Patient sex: F
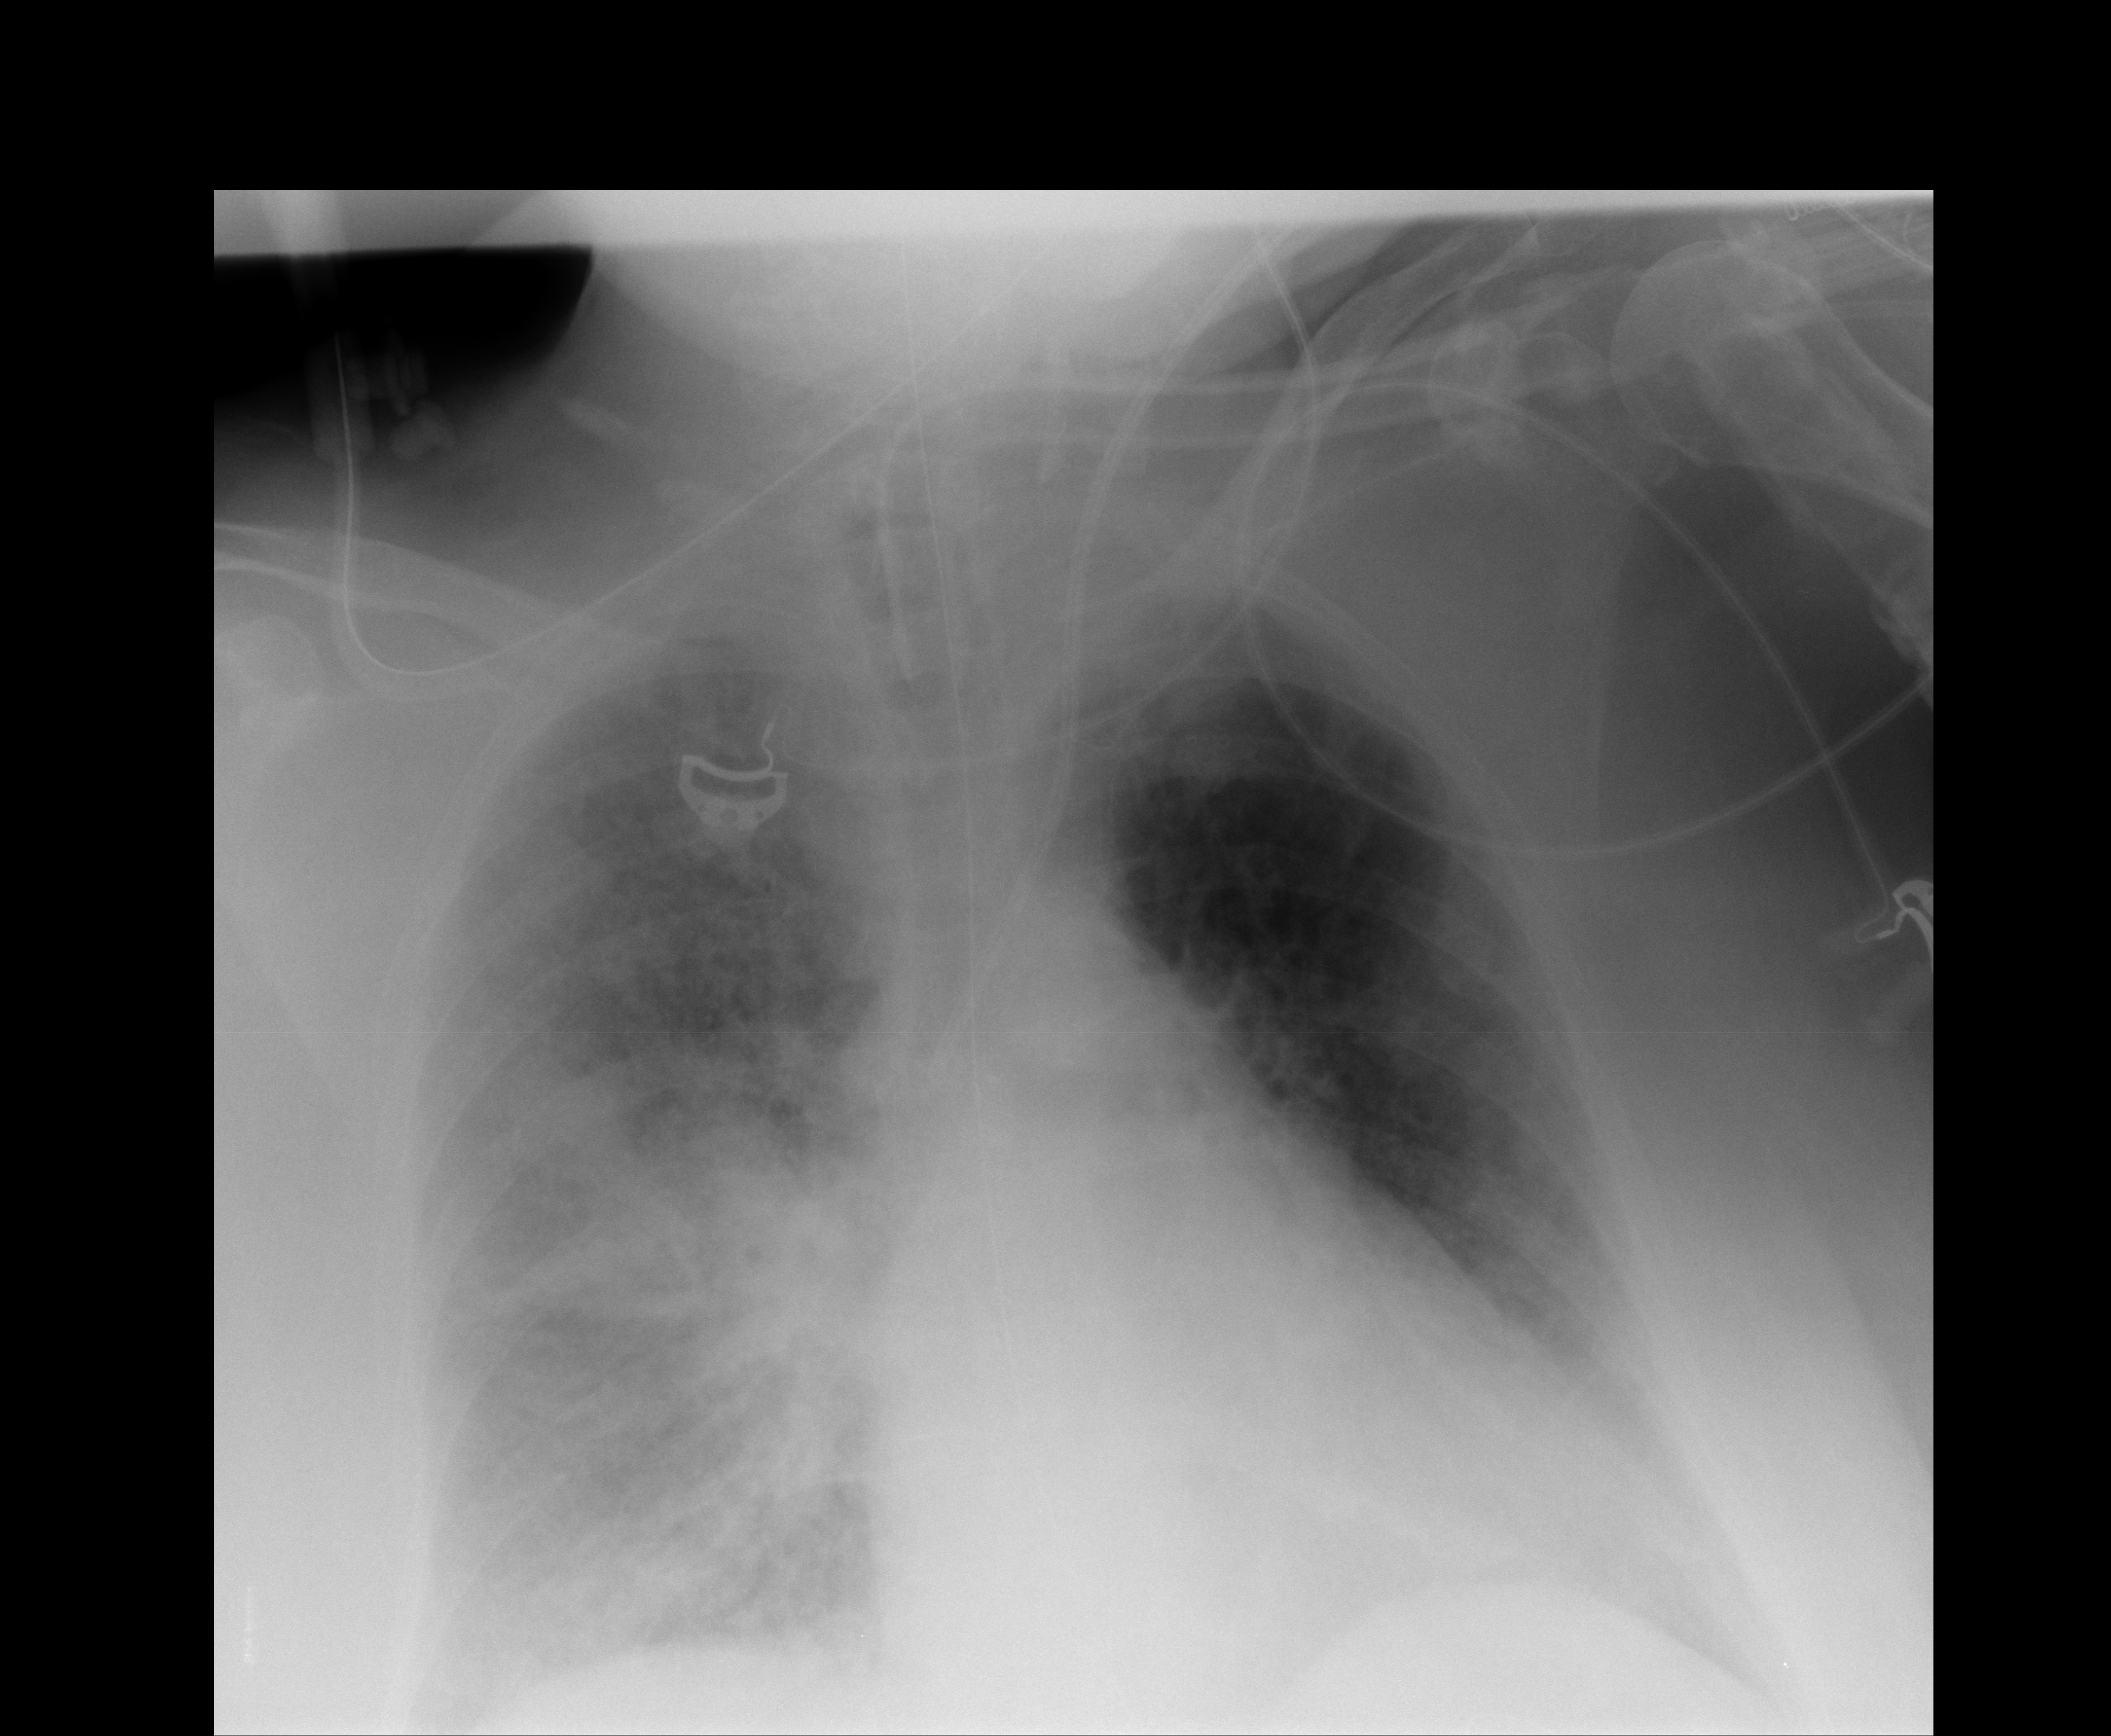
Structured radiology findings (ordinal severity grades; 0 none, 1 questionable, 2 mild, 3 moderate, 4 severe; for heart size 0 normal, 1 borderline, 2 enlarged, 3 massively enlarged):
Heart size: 1
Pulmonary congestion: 0
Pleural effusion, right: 2
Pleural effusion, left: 2
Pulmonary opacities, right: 3
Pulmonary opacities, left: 2
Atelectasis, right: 2
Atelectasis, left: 2